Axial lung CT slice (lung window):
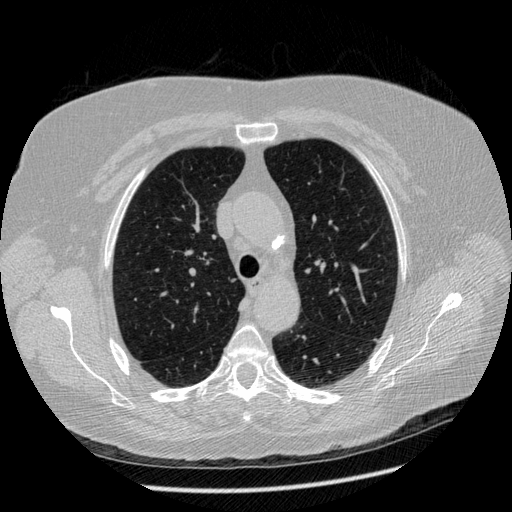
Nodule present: no